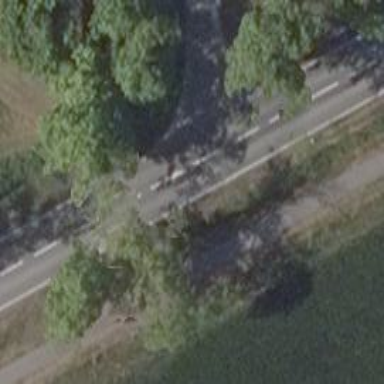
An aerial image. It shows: Asphalt road classified as primary highway.